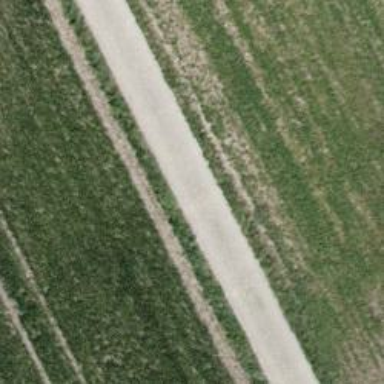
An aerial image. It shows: Agricultural track with grade1 surface.